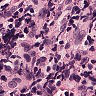
Metastatic tissue present: no